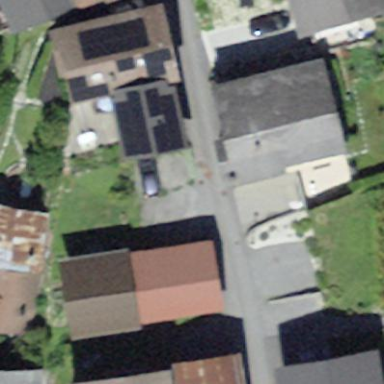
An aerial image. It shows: Simple house.